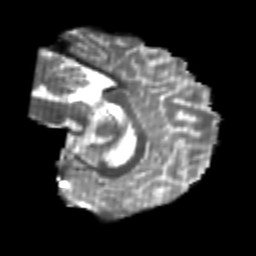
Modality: T2w
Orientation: sagittal
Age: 20
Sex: male
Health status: healthy
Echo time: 0.074 s